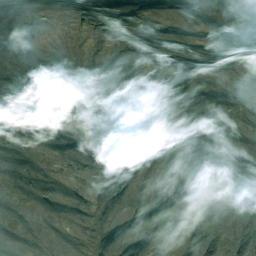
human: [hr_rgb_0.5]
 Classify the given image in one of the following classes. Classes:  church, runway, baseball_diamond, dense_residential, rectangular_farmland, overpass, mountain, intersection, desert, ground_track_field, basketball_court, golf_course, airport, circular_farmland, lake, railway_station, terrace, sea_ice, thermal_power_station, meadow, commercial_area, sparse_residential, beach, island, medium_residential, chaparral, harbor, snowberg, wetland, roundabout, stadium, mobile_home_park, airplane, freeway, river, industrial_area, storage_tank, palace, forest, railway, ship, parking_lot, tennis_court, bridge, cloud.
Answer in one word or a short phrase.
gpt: cloud